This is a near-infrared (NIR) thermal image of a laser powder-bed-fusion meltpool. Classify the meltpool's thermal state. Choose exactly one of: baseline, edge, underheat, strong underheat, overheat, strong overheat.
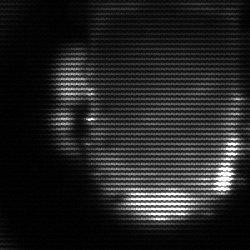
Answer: baseline